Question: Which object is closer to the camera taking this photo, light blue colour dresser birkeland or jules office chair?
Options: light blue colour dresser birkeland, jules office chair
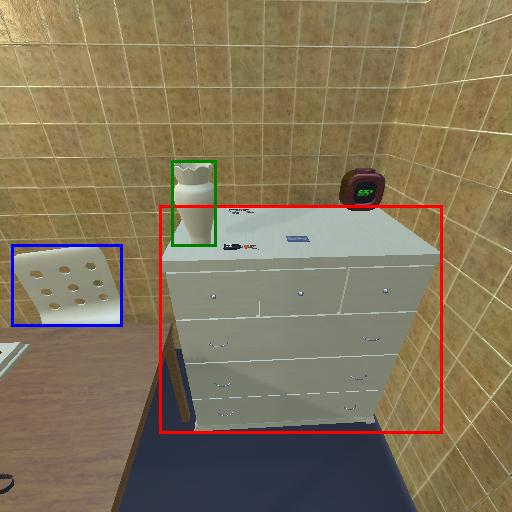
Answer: light blue colour dresser birkeland